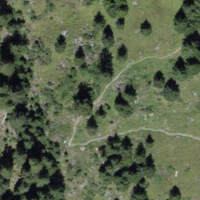
EUNIS habitat code: 26
Species observed at this site:
Juniperus communis
Ajuga pyramidalis
Neotinea ustulata